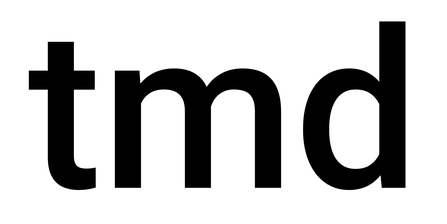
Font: Roboto_Medium